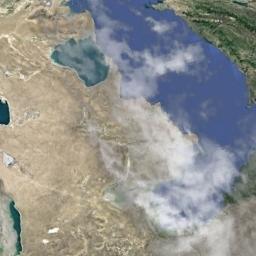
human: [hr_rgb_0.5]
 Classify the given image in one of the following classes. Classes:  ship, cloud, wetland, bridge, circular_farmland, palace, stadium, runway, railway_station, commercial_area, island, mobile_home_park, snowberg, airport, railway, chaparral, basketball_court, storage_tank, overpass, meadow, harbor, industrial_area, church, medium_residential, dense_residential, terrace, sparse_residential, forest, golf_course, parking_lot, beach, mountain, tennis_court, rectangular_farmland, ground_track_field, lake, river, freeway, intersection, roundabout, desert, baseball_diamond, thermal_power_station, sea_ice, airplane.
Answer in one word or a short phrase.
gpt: cloud